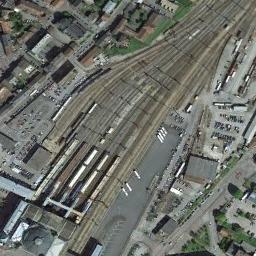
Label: railway_station